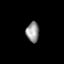
Tissue: prostate
Cell type: Epithelial cells
Senescence score: 0.3056
Nuclear area (px): 253
Mean DAPI intensity: 150.012